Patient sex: F
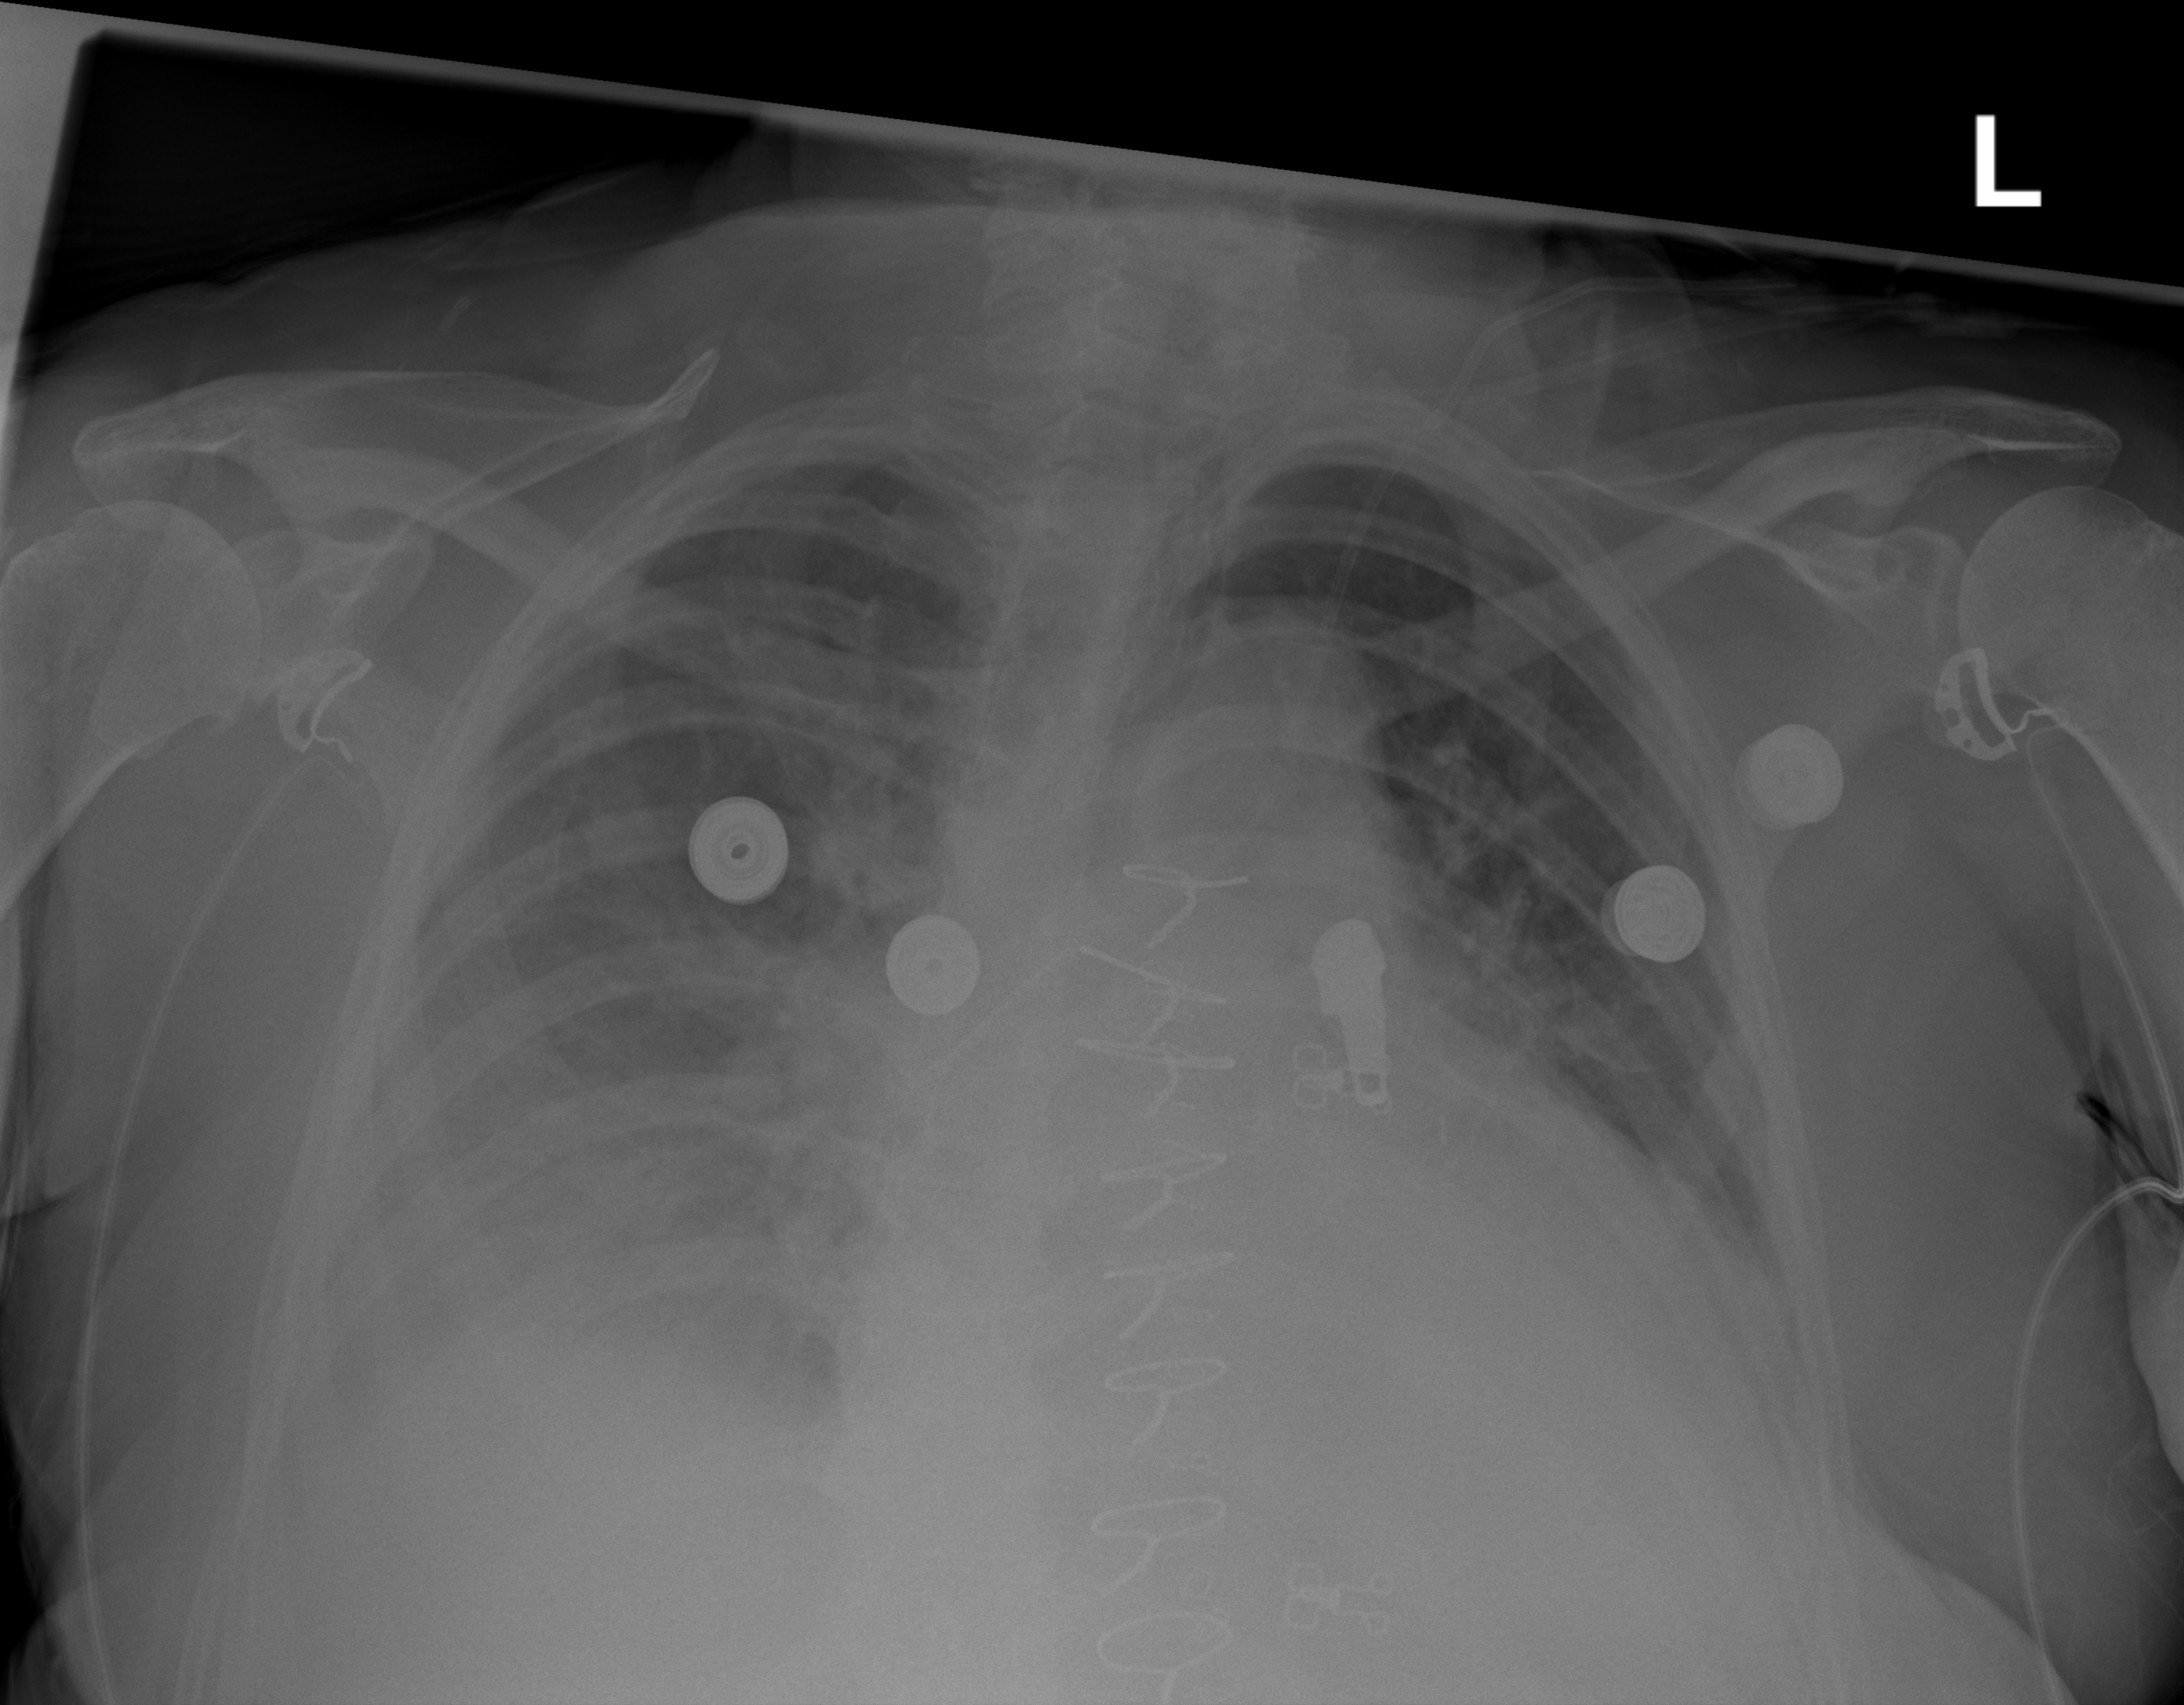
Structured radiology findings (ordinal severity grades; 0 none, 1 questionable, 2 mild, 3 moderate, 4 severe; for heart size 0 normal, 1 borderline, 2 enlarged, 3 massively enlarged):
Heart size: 2
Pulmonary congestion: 0
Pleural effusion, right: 3
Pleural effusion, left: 2
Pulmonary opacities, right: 0
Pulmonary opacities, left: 0
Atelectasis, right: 3
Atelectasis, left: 2